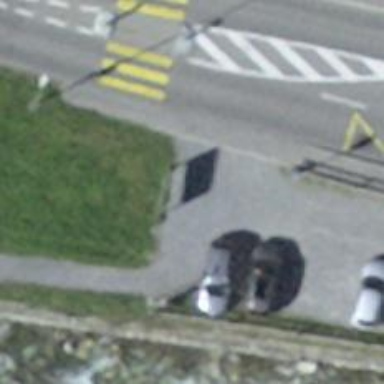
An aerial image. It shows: Bus stop with platform for public transport.